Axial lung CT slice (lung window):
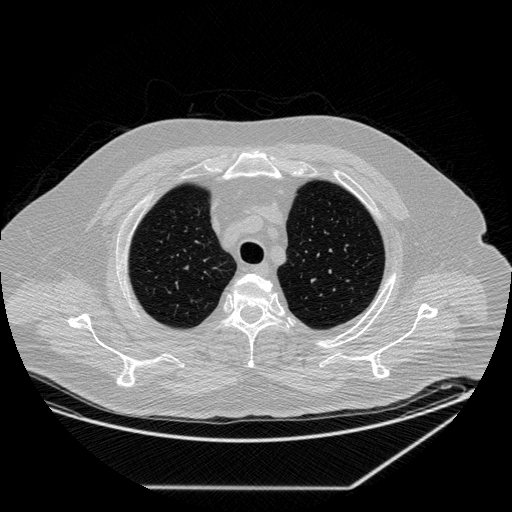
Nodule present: no